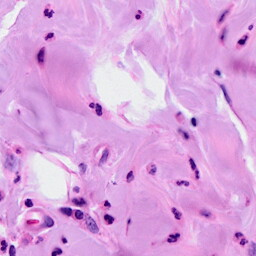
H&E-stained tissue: Breast